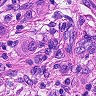
Metastatic tissue present: yes